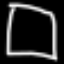
Label: square